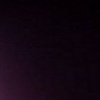
Label: space